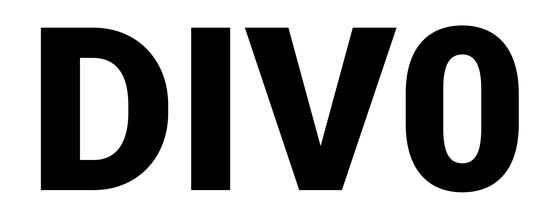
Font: Roboto_Black